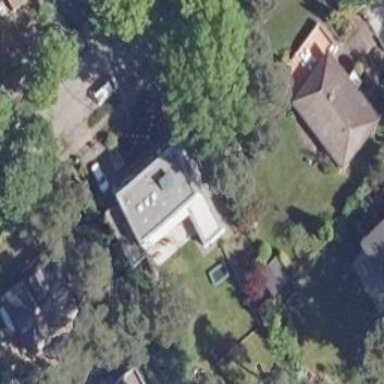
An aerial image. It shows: Detached building with flat roof.